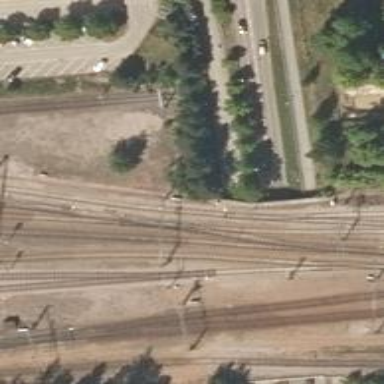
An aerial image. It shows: Electrified rail siding with contact line.